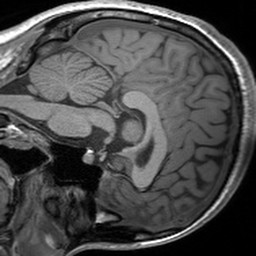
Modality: T1w
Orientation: sagittal
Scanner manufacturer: siemens
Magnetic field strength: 3 T
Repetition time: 1.54 s
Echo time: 0.00234 s